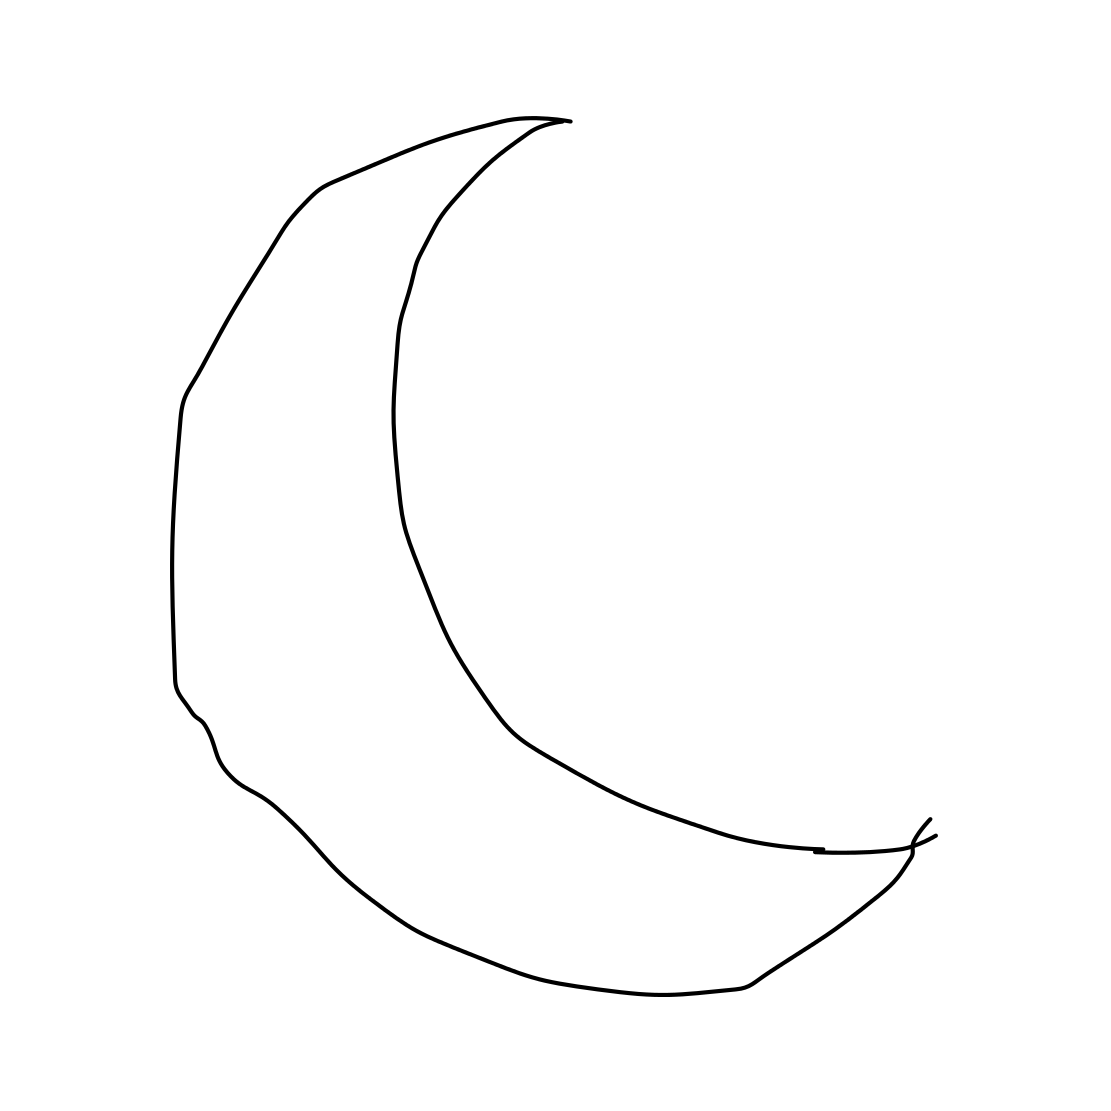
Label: moon